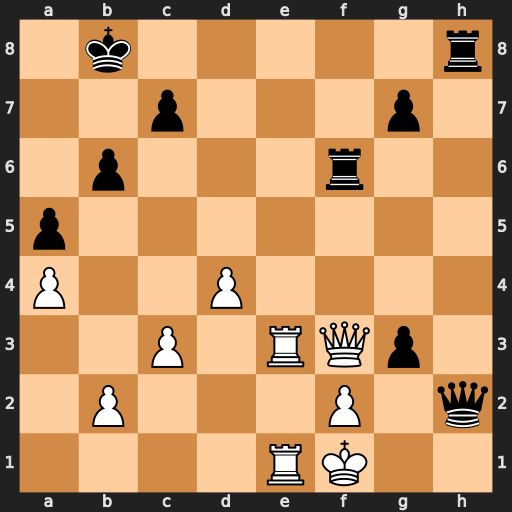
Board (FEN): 1k5r/2p3p1/1p3r2/p7/P2P4/2P1RQp1/1P3P1q/4RK2
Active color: w
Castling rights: -
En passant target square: -
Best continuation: Re8+ Rxe8 Rxe8+ Ka7 Ra8#